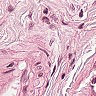
Metastatic tissue present: no